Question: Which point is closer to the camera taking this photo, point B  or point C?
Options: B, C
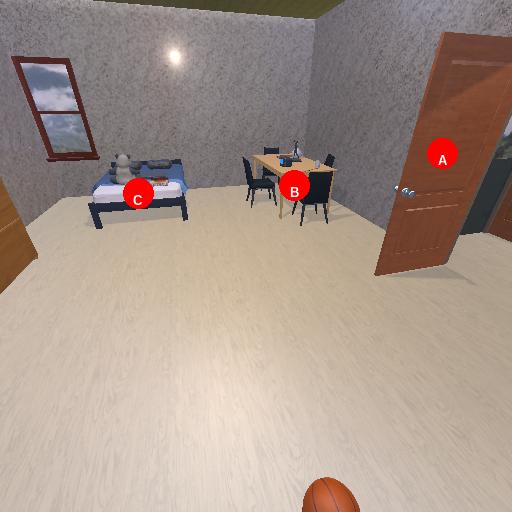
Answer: B